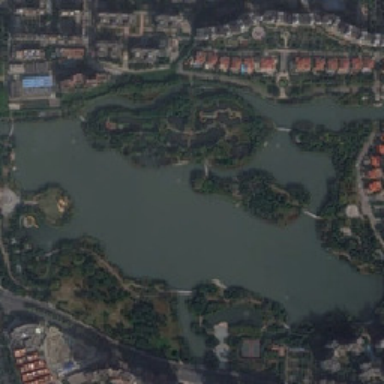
Many islands are in the lake surrounded by green trees .